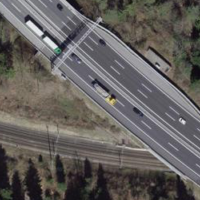
EUNIS habitat code: 57
Species observed at this site:
Milvus milvus